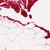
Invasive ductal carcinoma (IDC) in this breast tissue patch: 0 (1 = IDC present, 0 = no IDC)